Interaction volume radius: 5 \u00c5
Interaction volume height: 40 \u00c5
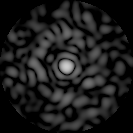
Disorder parameter: 0.8434